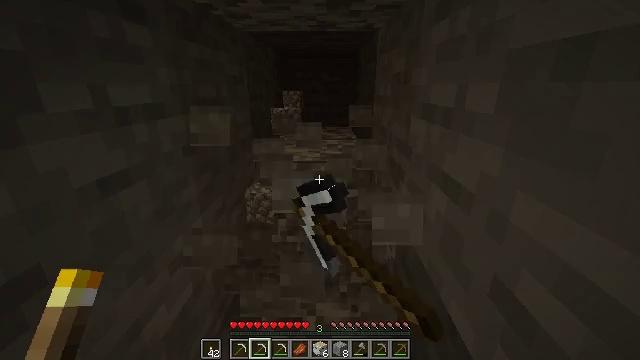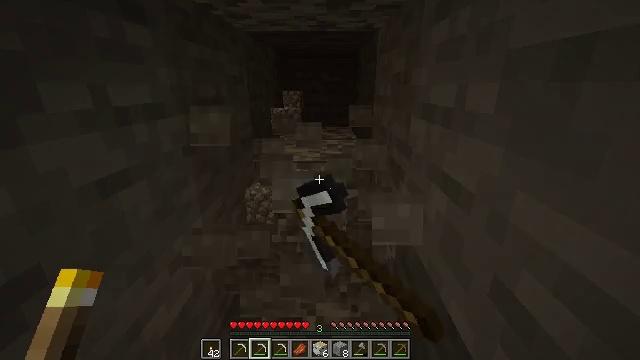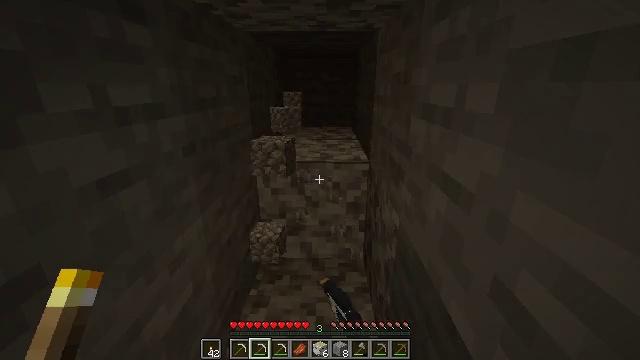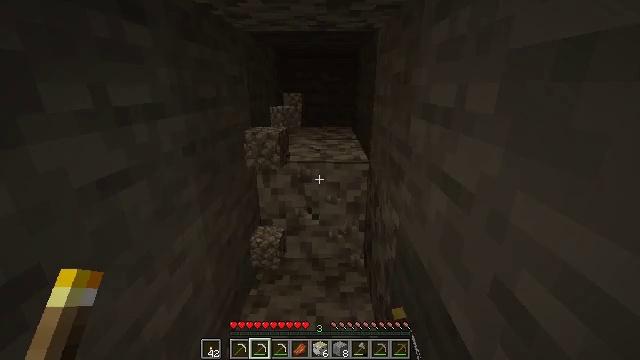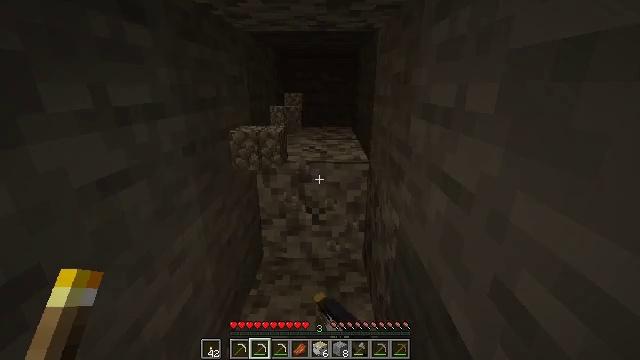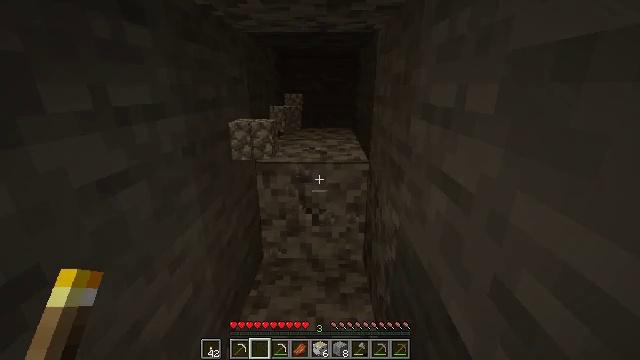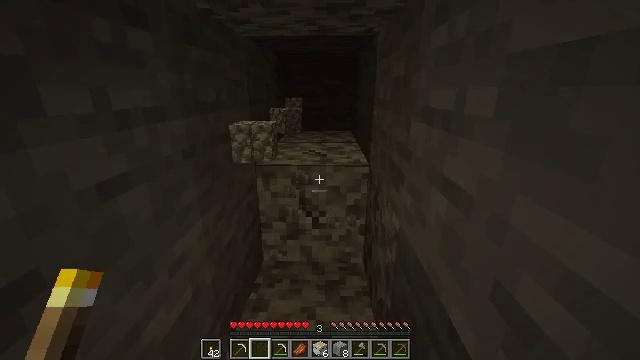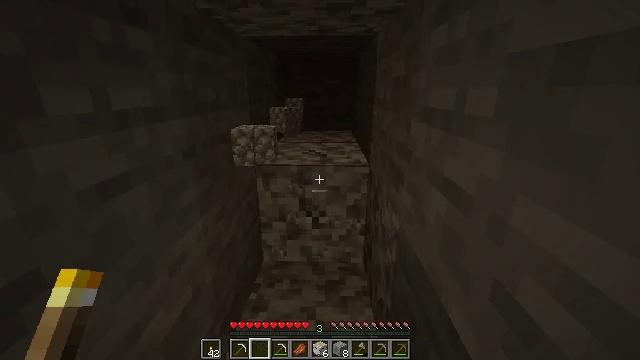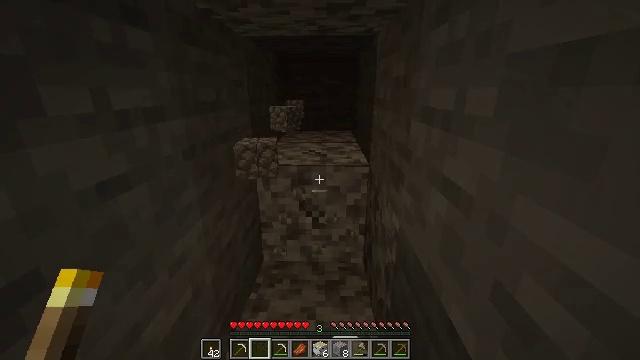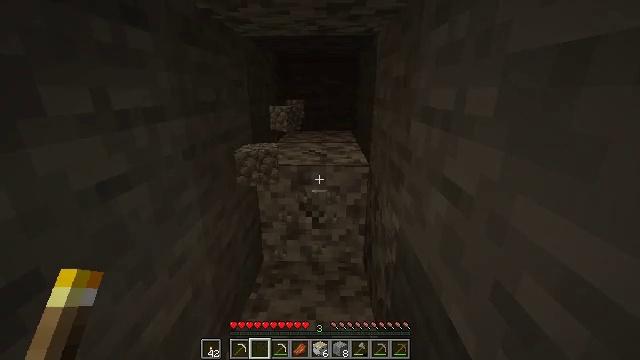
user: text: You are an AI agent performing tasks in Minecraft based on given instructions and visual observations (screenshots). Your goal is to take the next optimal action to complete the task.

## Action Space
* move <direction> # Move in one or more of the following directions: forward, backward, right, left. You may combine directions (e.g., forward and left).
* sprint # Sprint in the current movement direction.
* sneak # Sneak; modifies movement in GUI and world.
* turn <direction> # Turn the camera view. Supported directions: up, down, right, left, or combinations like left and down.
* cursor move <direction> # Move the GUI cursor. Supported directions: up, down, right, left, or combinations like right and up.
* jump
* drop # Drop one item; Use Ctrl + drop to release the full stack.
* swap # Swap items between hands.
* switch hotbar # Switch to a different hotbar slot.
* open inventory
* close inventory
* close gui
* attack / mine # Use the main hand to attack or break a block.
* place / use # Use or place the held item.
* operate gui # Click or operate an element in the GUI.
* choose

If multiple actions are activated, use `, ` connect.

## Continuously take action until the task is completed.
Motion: motion action
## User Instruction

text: Drop an iron pickaxe.
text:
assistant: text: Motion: attack / mine
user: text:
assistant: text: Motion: attack / mine
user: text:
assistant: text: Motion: attack / mine
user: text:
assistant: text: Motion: attack / mine
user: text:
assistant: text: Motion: attack / mine, drop
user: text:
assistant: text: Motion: attack / mine, drop
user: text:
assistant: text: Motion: attack / mine, drop
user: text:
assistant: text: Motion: attack / mine, drop
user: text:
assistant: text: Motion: attack / mine, drop
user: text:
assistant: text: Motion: attack / mine, drop